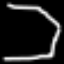
Label: octagon